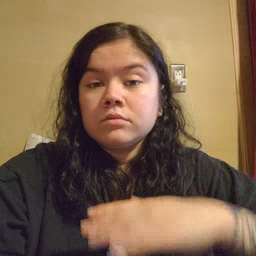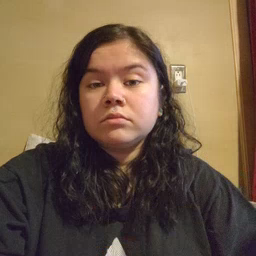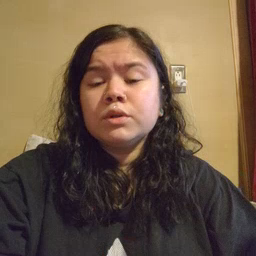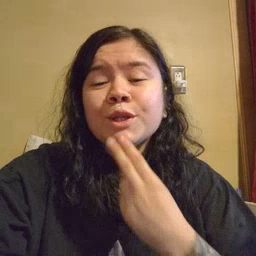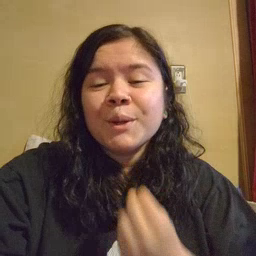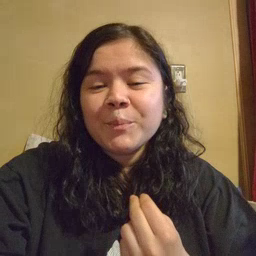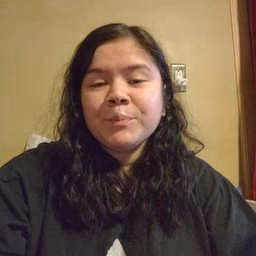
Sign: cute